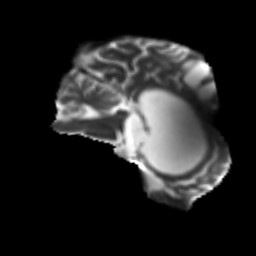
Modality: T2w
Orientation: sagittal
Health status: ill
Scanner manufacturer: siemens
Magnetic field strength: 3 T
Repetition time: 6.8 s
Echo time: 0.097 s